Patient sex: M
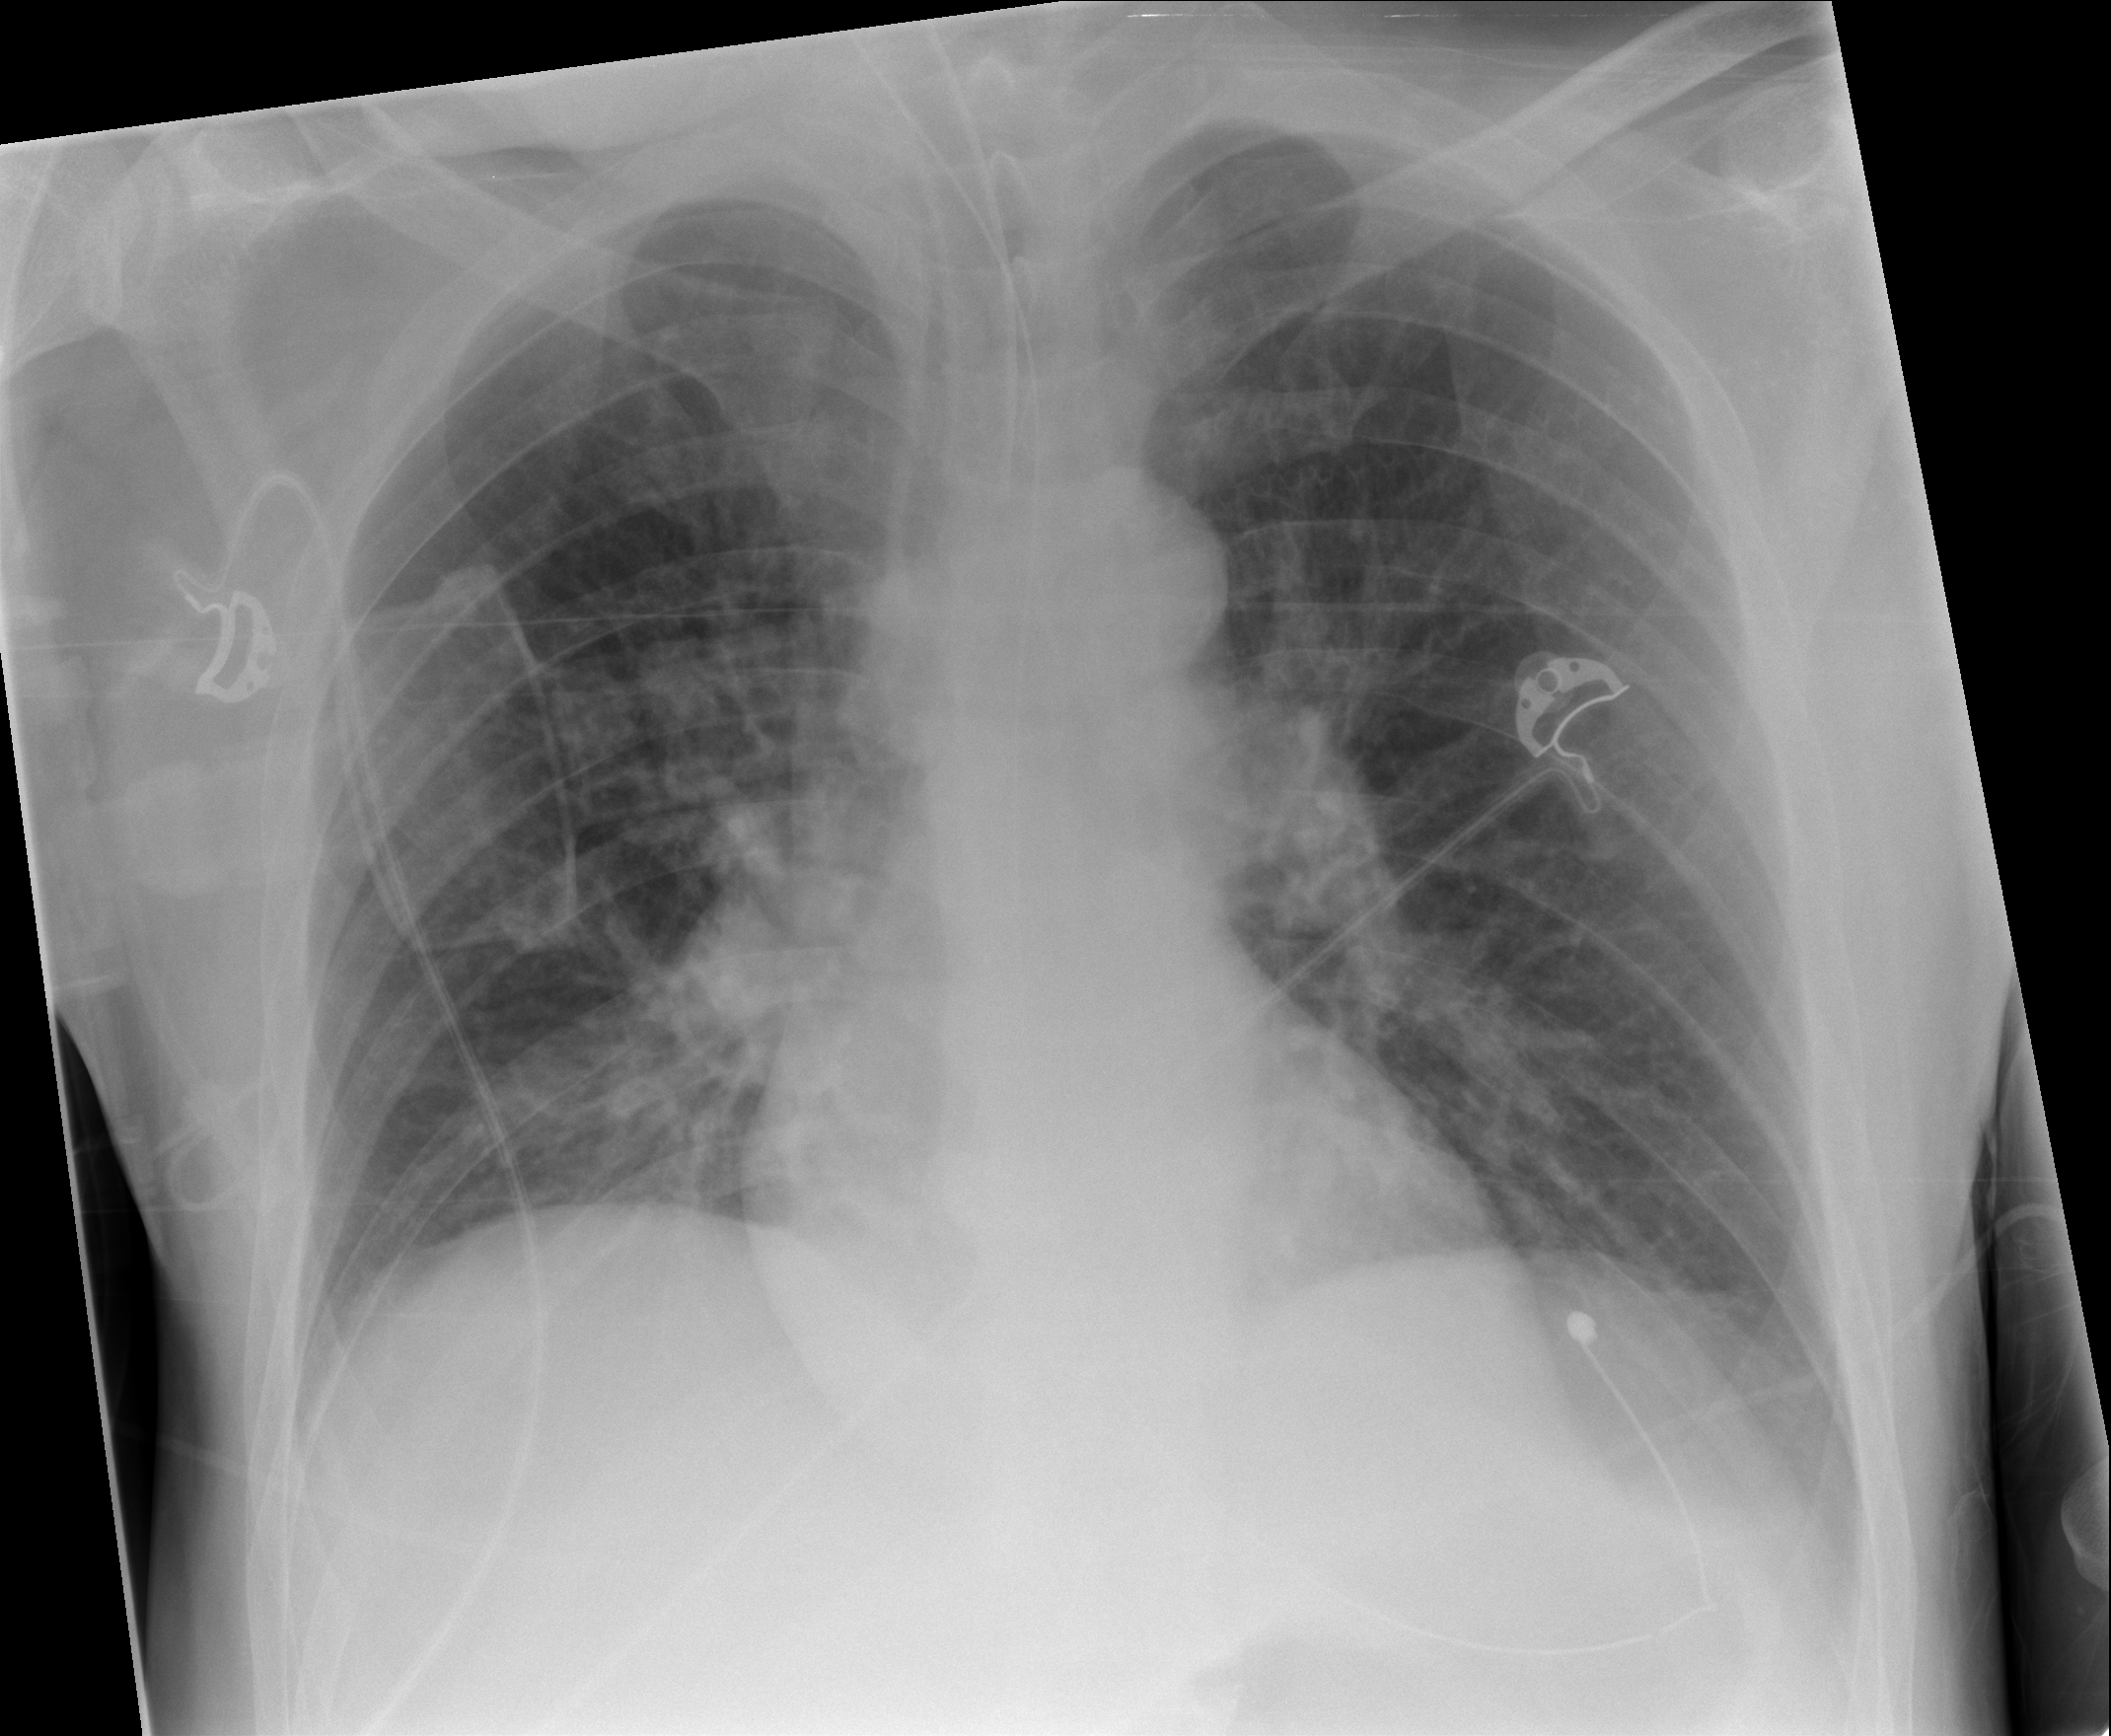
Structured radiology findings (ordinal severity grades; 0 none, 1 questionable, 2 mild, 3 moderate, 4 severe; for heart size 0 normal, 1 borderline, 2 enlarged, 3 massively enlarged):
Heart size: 0
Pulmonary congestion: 0
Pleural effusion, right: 0
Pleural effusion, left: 0
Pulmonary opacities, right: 2
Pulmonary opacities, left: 2
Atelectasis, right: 2
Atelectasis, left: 1